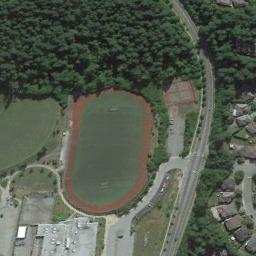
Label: ground_track_field